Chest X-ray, AP view. Patient: 44 years old, sex M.
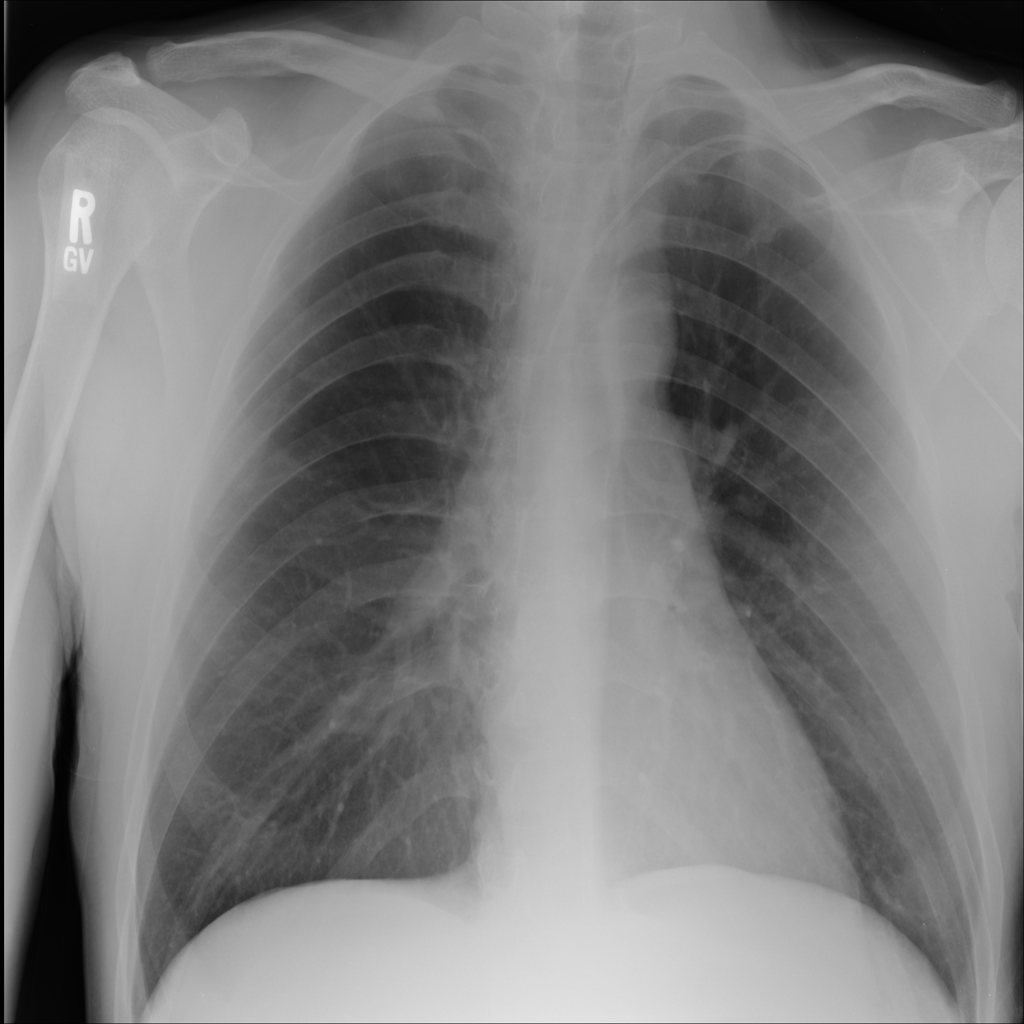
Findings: No Finding